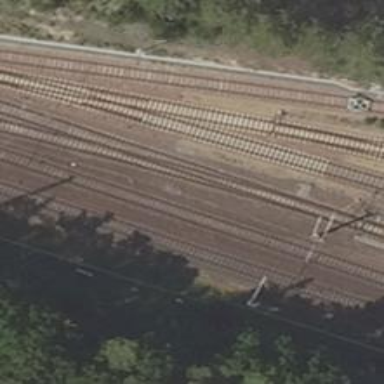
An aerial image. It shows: Railway siding with rails.